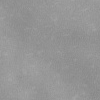
Atmospheric dust classification: dusty